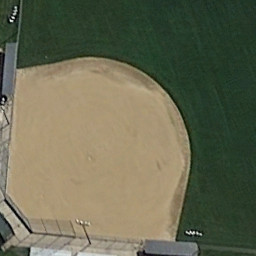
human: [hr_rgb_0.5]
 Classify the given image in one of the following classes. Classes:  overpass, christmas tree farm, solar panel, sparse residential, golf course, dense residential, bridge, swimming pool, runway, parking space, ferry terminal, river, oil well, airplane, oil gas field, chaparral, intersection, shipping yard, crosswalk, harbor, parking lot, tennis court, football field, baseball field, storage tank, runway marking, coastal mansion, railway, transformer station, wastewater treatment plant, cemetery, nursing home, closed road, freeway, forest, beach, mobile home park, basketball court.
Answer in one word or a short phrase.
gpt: baseball field